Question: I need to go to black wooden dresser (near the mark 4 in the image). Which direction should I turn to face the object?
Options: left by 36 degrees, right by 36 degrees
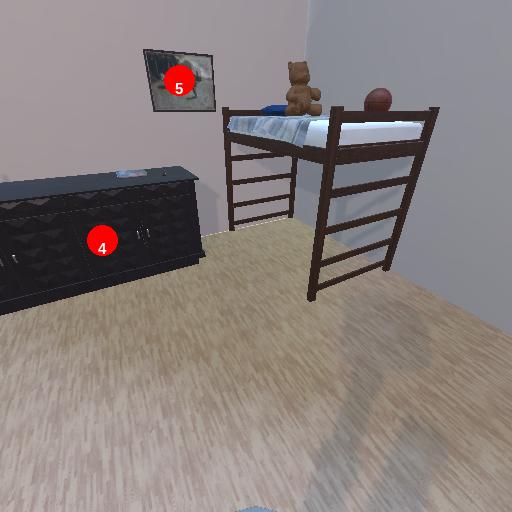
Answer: left by 36 degrees